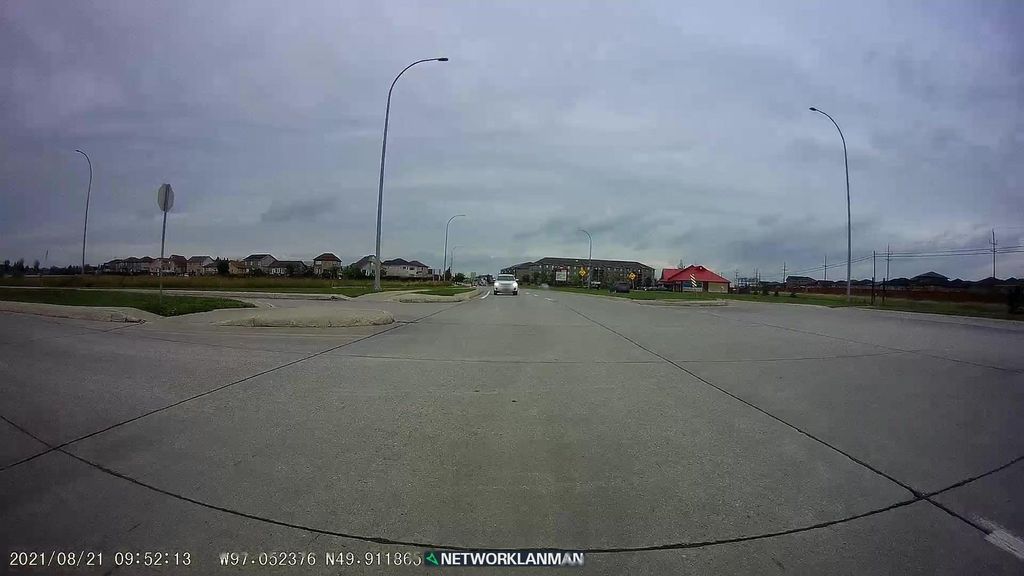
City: winnipeg